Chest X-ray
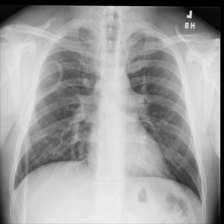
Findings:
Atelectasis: negative
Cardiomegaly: negative
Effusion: negative
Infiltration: negative
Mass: negative
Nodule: negative
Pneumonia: negative
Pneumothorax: negative
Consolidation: negative
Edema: negative
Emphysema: negative
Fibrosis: negative
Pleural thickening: negative
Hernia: negative